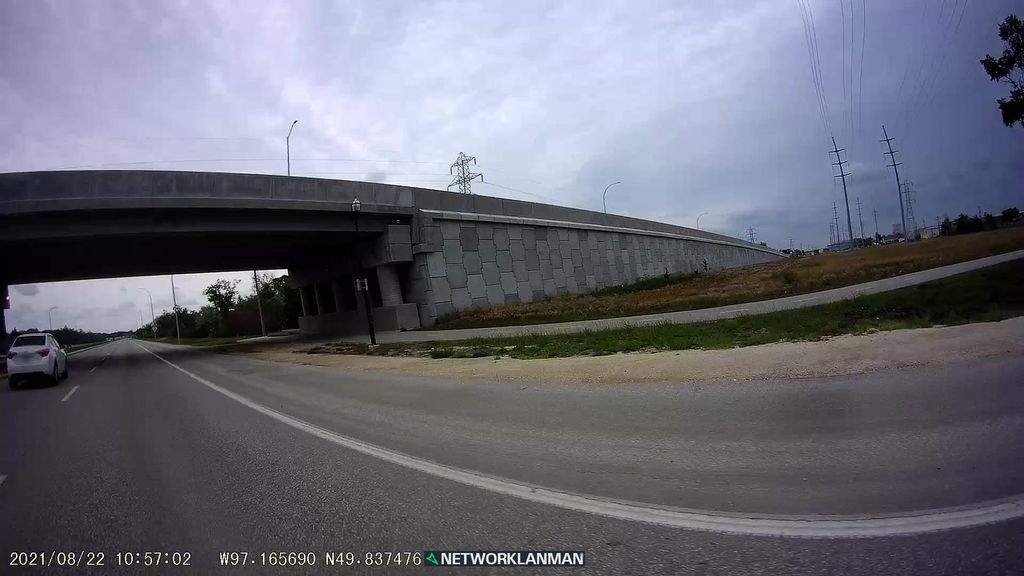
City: winnipeg